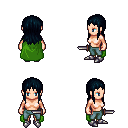
a pixel art fantasy rpg character, female body template, human, light skin, green cape, teal pants, raven unkempt hairstyle, metal boots, dagger, four views (front, back, left, right), 2x2 character sprite sheet, small pixel art, hard edges, no anti-aliasing